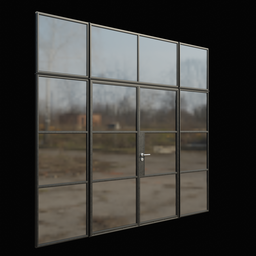
Label: architecture